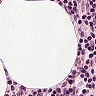
Metastatic tissue present: no